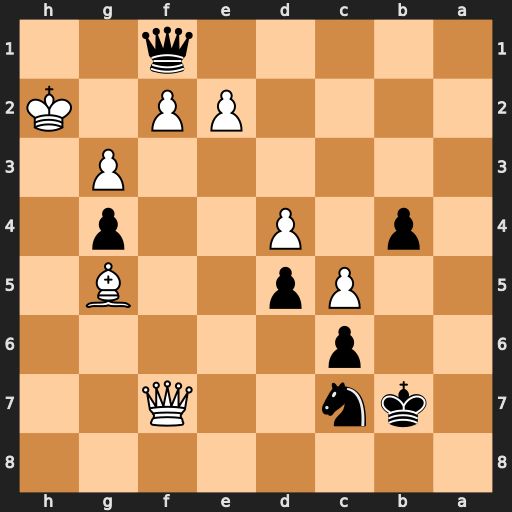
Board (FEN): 8/1kn2Q2/2p5/2Pp2B1/1p1P2p1/6P1/4PP1K/5q2
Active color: b
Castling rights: -
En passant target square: -
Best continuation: b3 Bd8 Ka6 Qxc7 Qxf2+